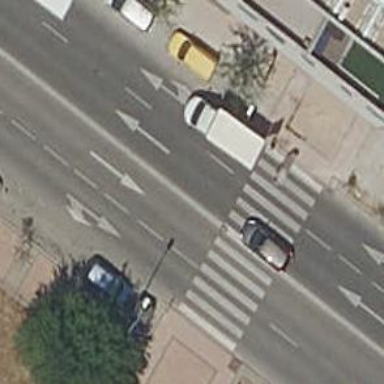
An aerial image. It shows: Marked road crossing.